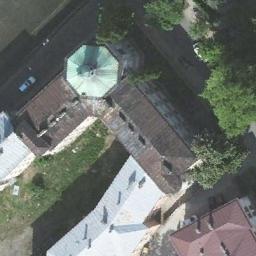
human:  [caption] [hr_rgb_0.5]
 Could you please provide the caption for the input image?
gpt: There is a church with a circular roof next to some buildings and trees .

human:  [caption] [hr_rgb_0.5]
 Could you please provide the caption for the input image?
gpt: The church with an octagon pointed dome is surrounded by other buildings and some trees .

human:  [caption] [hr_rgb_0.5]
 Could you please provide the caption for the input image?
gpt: This is a church  It is a rectangular building .

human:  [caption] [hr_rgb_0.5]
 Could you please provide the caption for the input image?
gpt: A cathedral with a gray roof, The main house in the middle of the church has a round roof, Many trees and a road around the church, And many cars on the road .

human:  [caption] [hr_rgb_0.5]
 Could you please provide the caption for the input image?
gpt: A church with a green octangle roof and some trees around .